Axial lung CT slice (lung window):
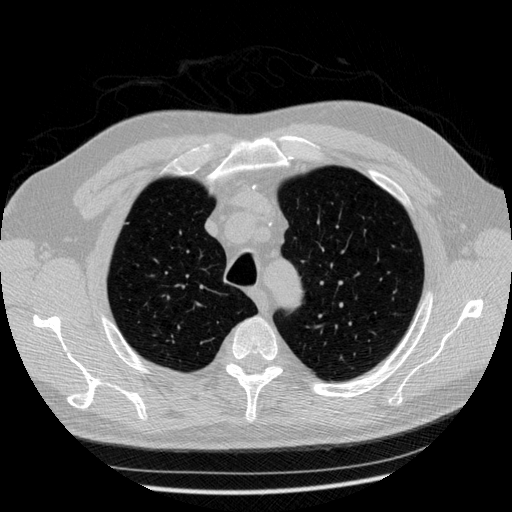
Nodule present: no